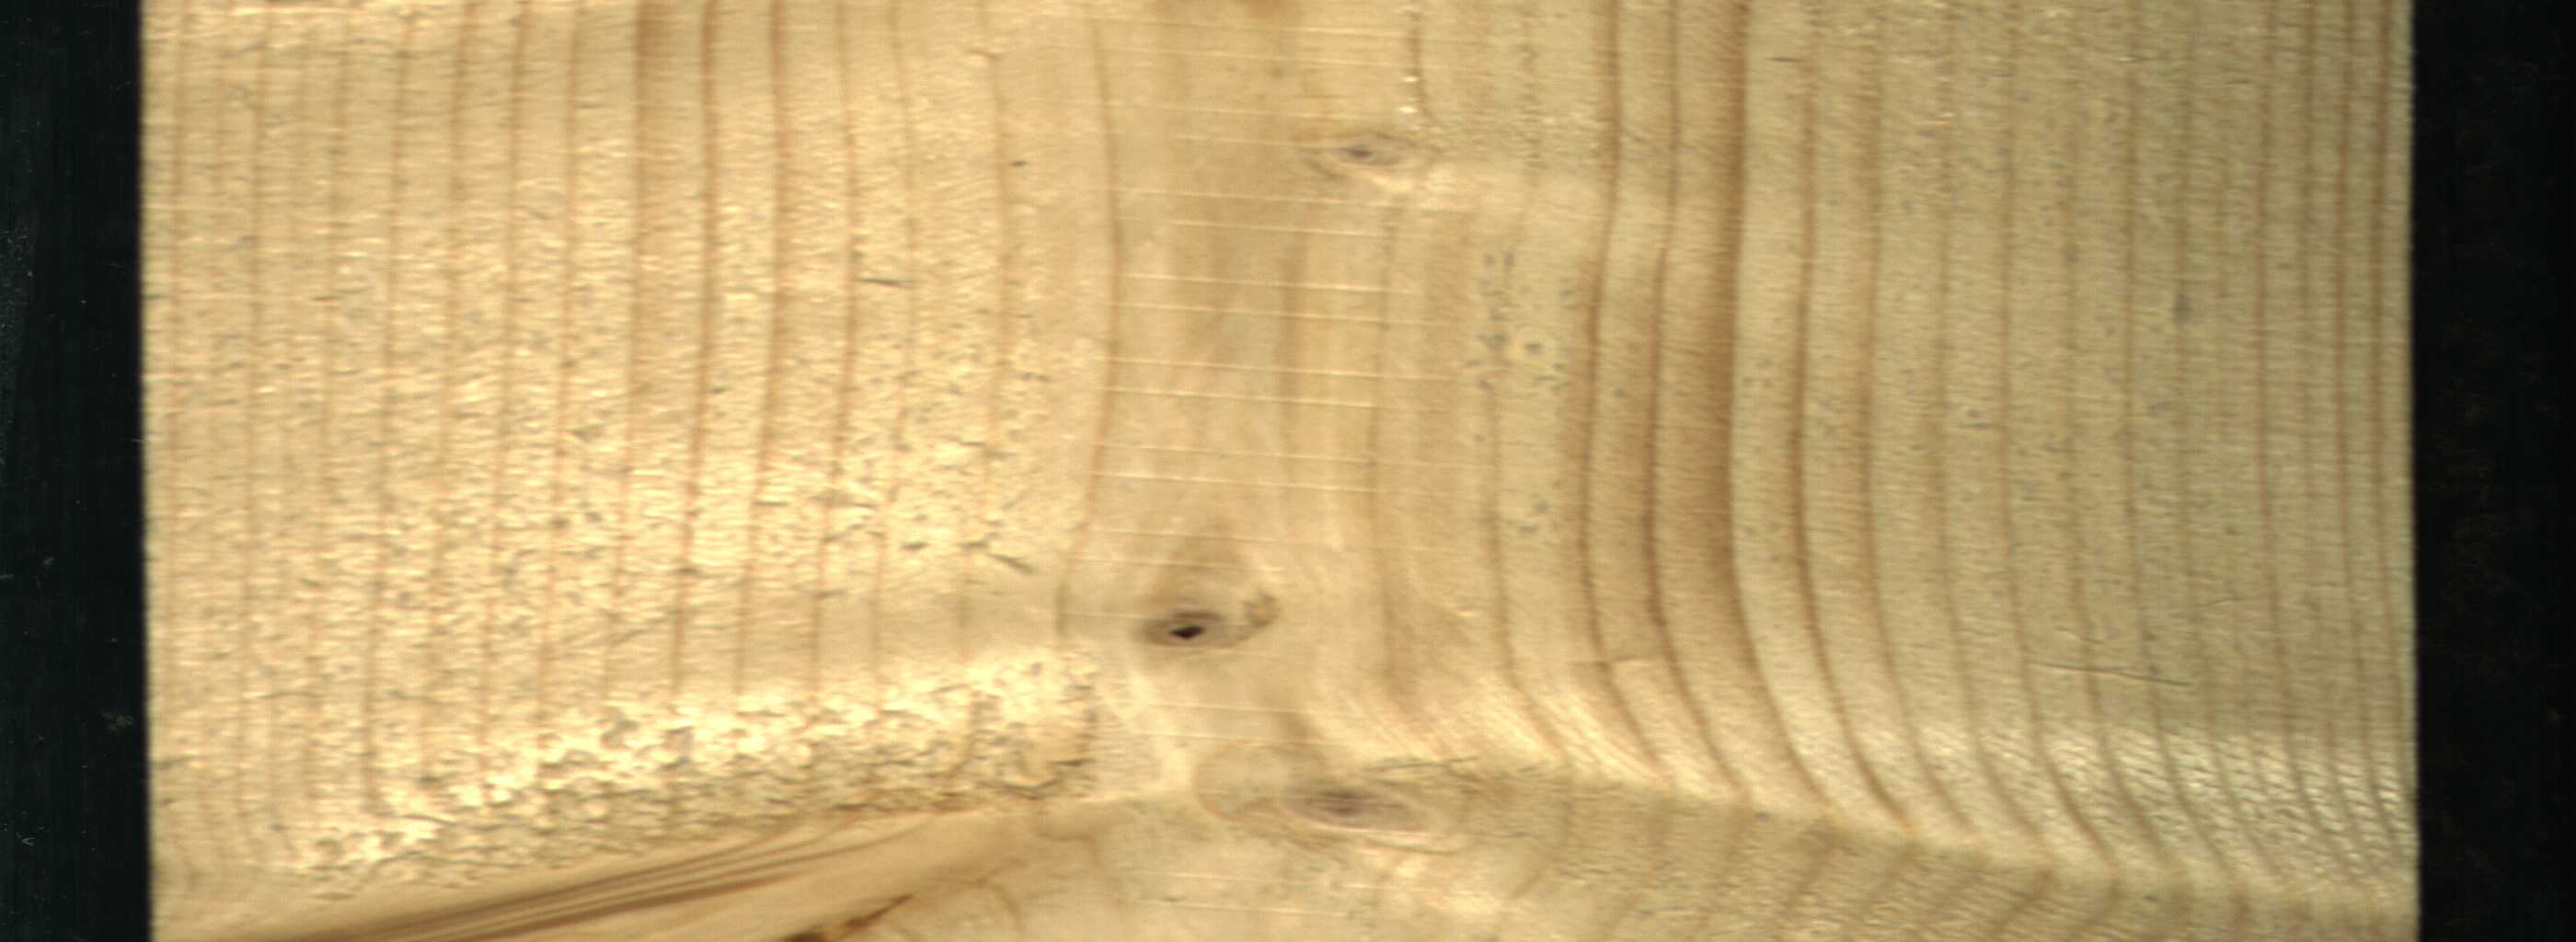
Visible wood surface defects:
Live_Knot
Live_Knot
Live_Knot
Live_Knot